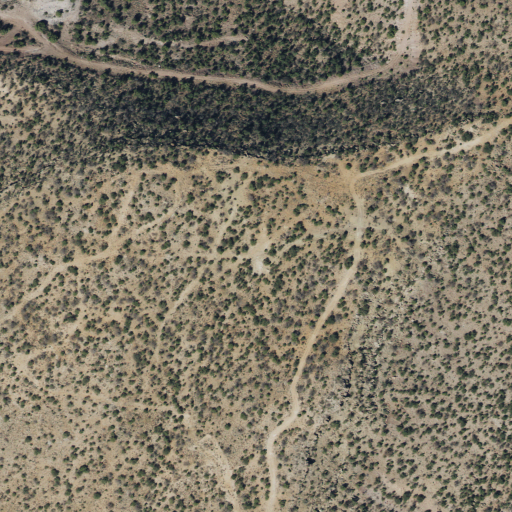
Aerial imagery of ridge(s) in Utah named Black Ridge containing evergreen forest, cultivated crops, and shrub